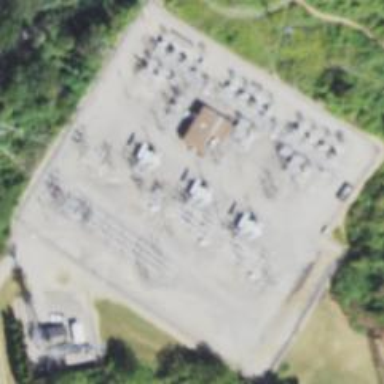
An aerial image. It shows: Power substation.